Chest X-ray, PA view. Patient: 65 years old, sex F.
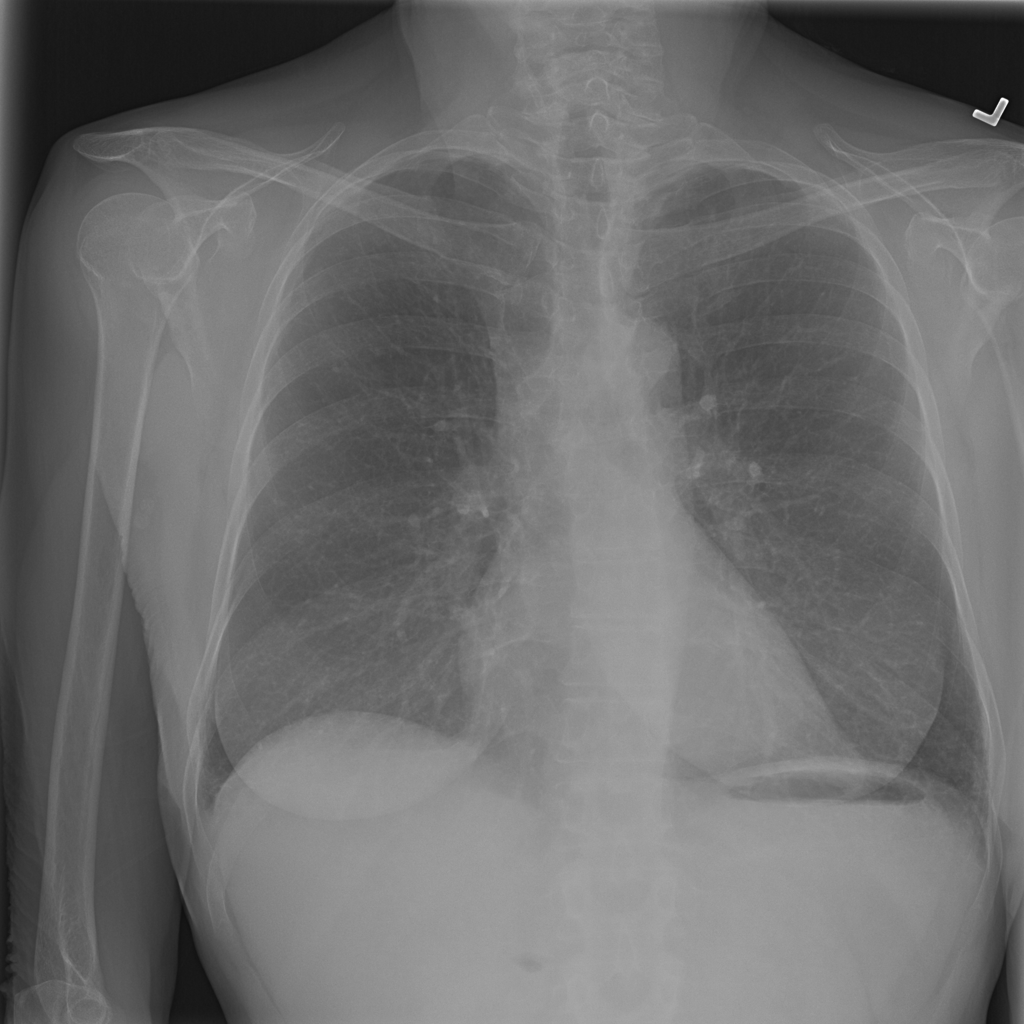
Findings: No Finding